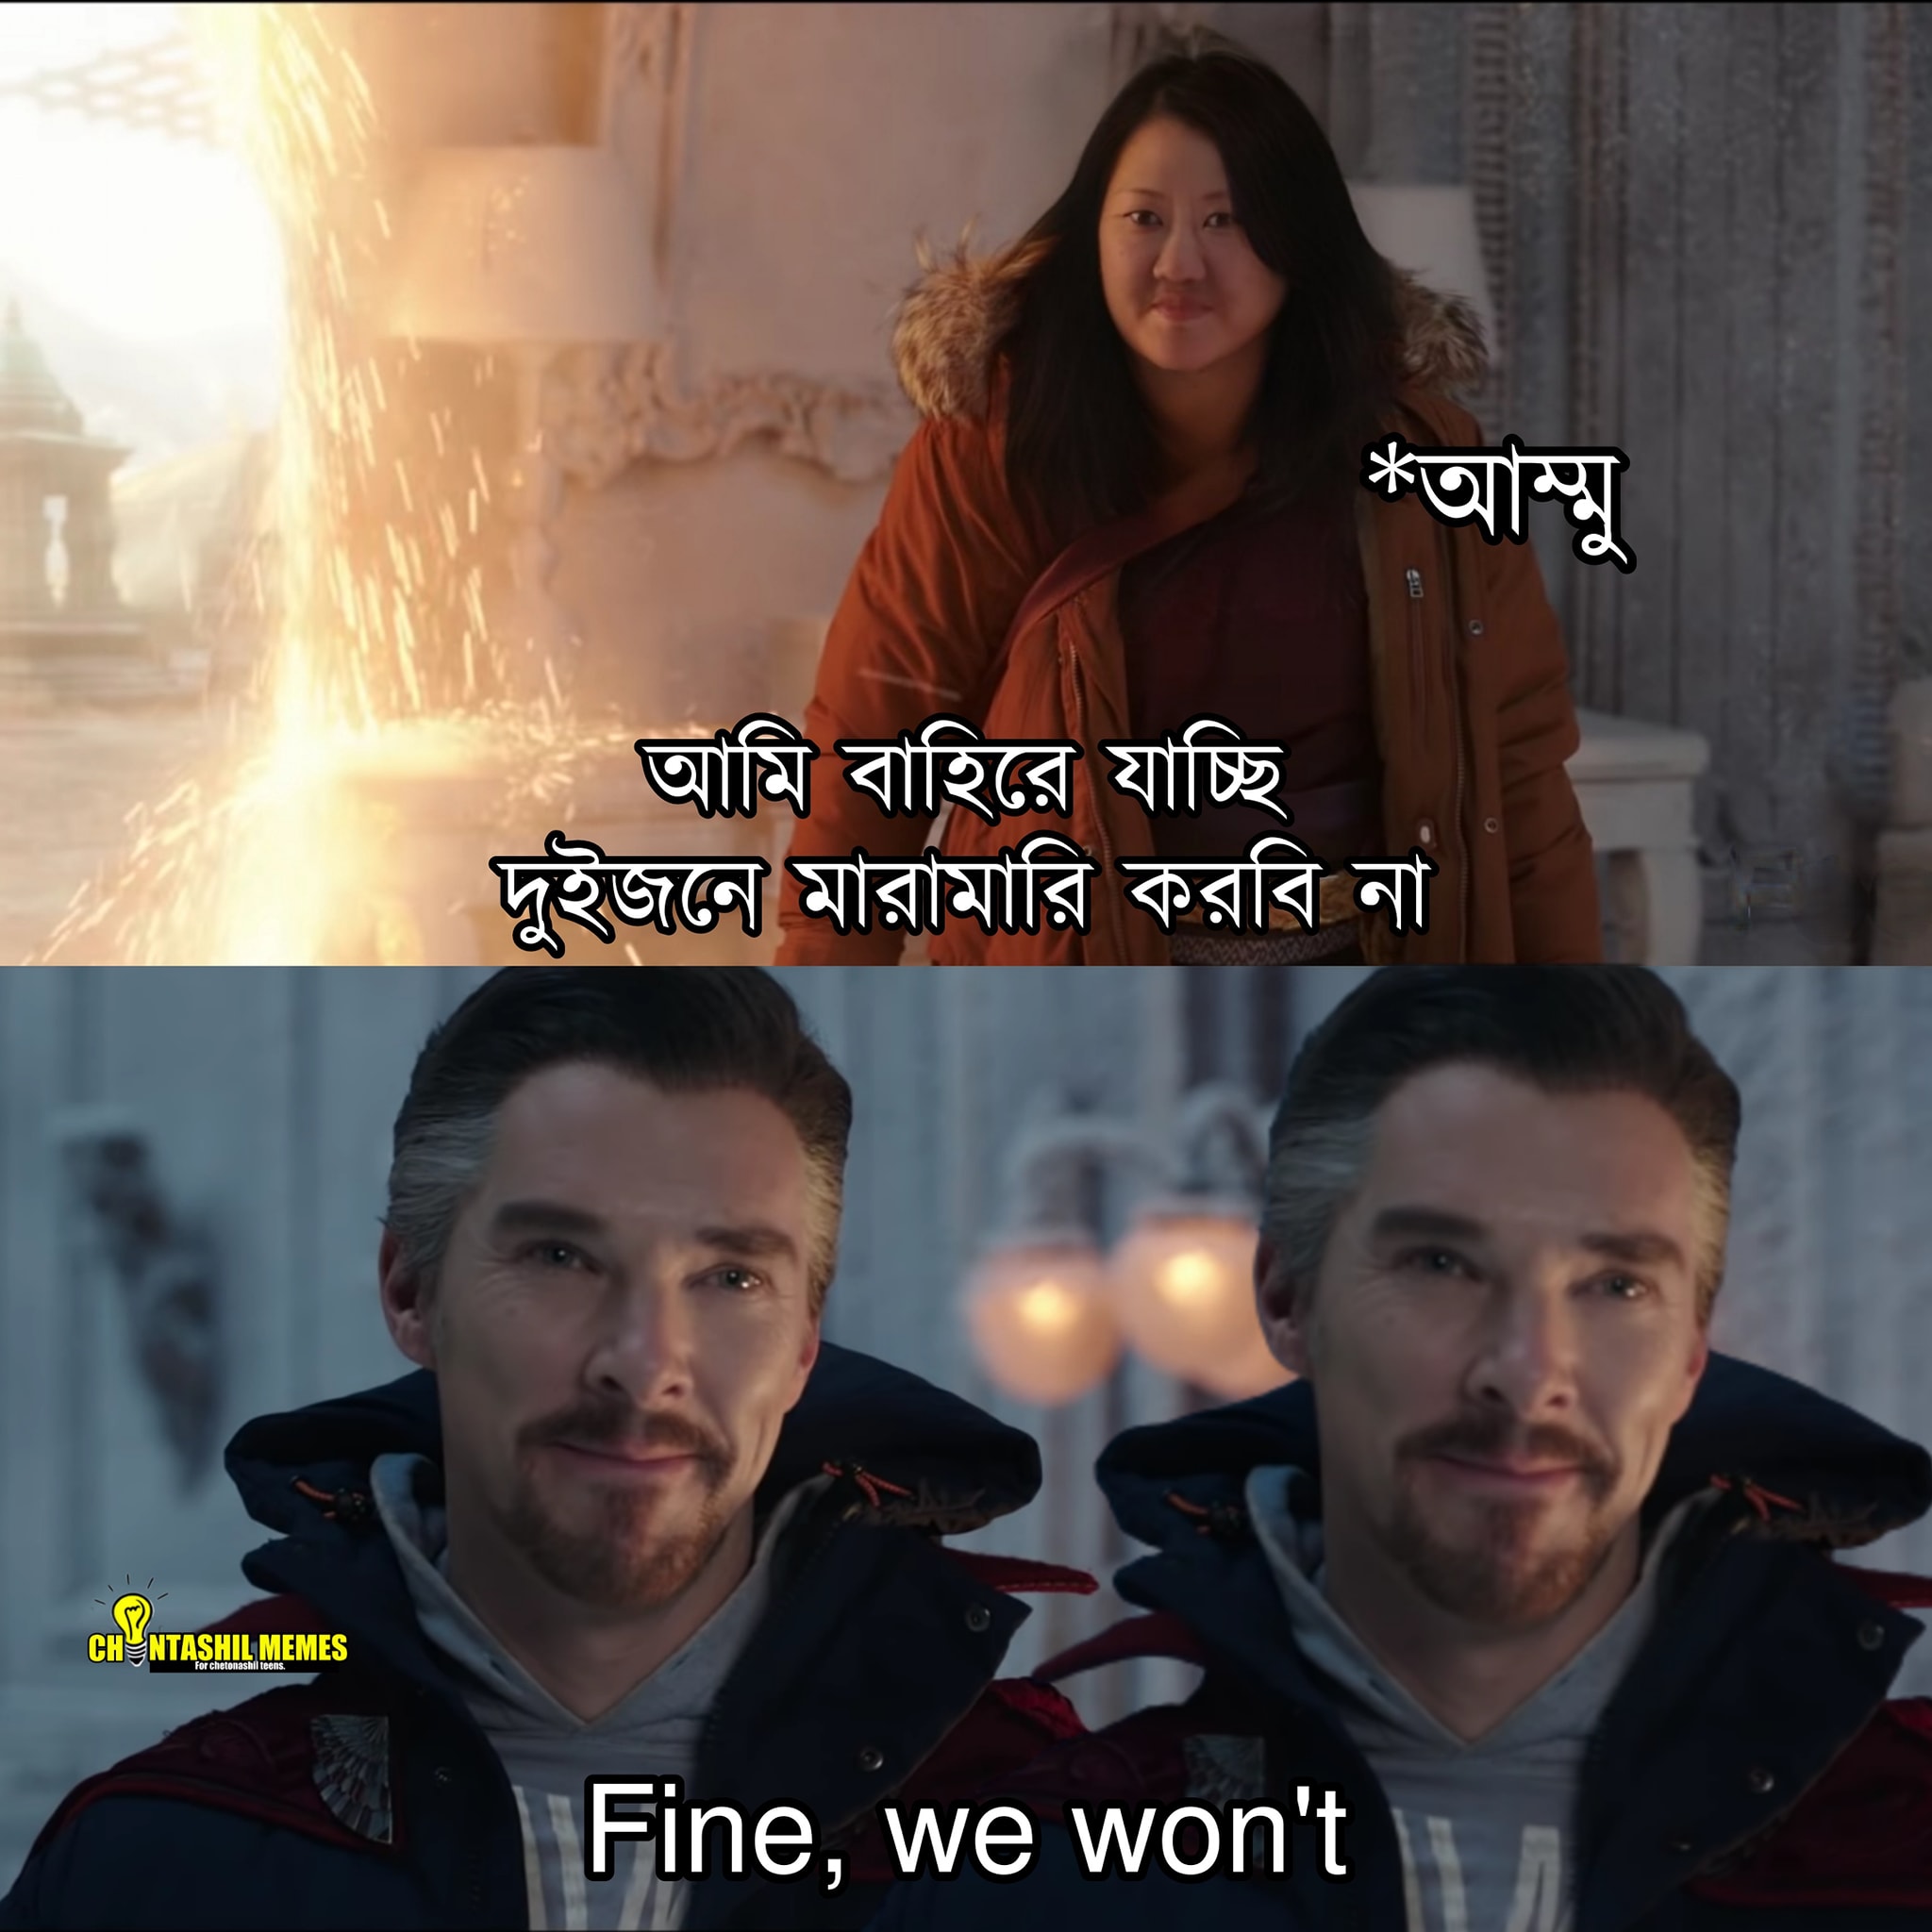
Caption: *আম্মু    আমি বাহিরে যাচ্ছি   দুইজনে মারামারি করবি না   Fine, we won't
Label: non-hate